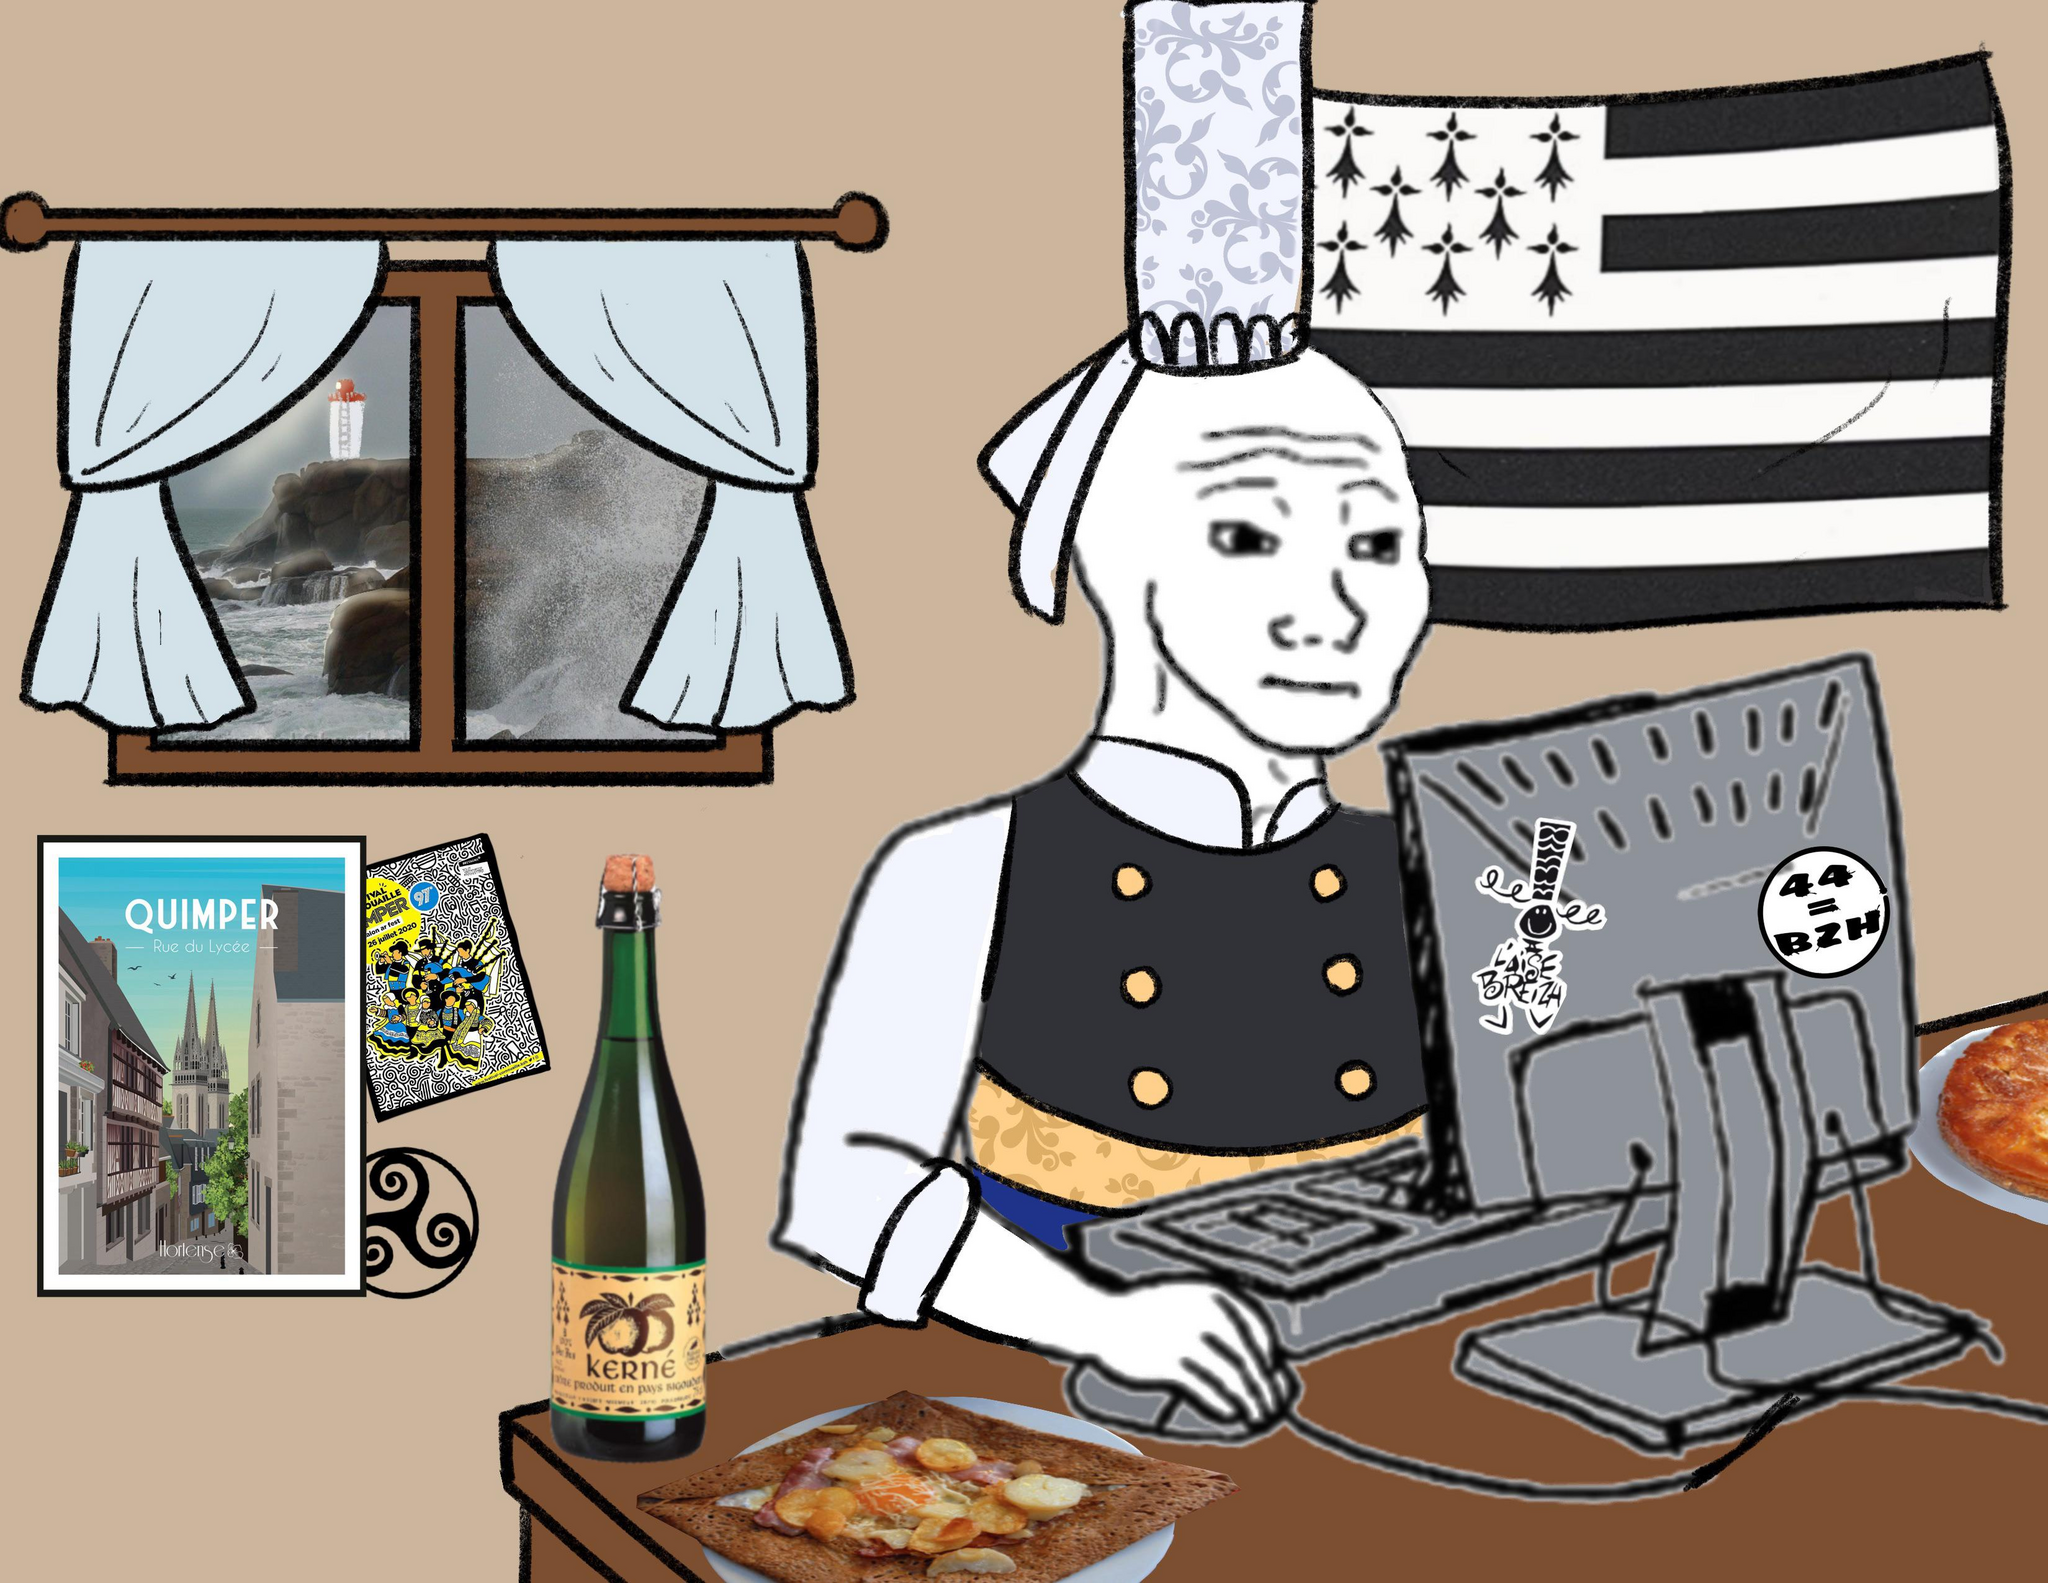
Label: 5_Wojak_with_Background